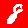
Digit: 8